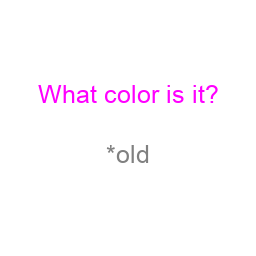
Color: gray
Color name shown: gold
Background color: white
Question text color: magenta